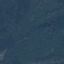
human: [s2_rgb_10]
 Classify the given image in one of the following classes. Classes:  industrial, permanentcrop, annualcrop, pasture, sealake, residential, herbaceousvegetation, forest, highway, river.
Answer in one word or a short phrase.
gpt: Forest